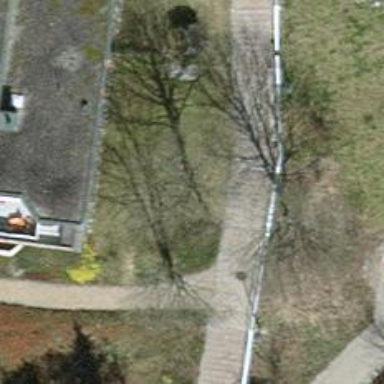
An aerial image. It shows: Flight of steps with sett surface.